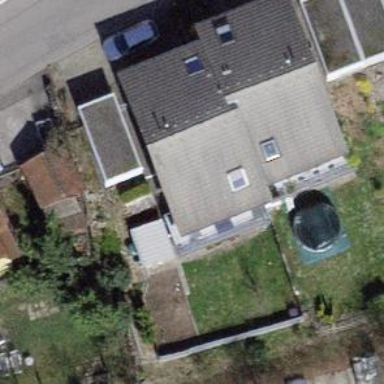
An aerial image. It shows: Semidetached house with gabled roof.